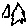
Label: hexagon